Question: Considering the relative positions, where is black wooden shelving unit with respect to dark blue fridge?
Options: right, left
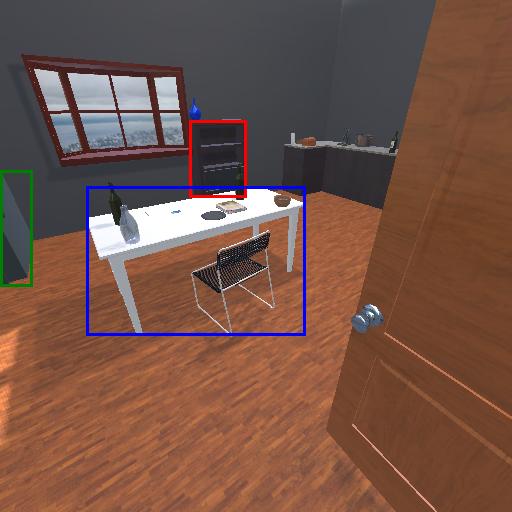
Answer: right